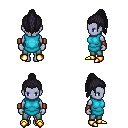
a pixel art fantasy rpg character, female body template, dark elf, purple skin, teal tunic, teal pants, raven long topknot hairstyle, leather bracers, gold boots, four views (front, back, left, right), 2x2 character sprite sheet, small pixel art, hard edges, no anti-aliasing